Field crop: maize
Growth stage: 2
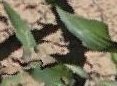
Species: maize